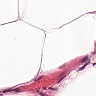
Metastatic tissue present: no